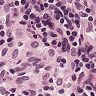
Metastatic tissue present: no